八年级 · 解析几何
如图, 为测量池塘两端 $A 、 B$ 的距离, 小康在池塘外一块平地上选取了一点 $O$, 连接 $A O, B O$,并分别延长 $A O, B O$ 到点 $C, D$, 使得 $A O=D O, B O=C O$, 连接 $C D$, 测得 $C D$ 的长为 165 米,则池塘两端 $A, B$ 之间的距离为 $(\quad)$

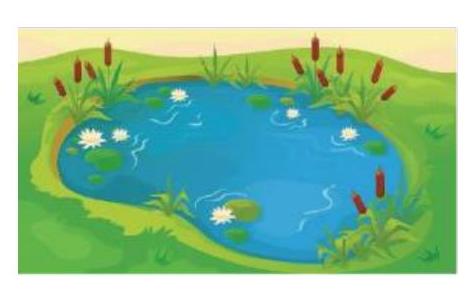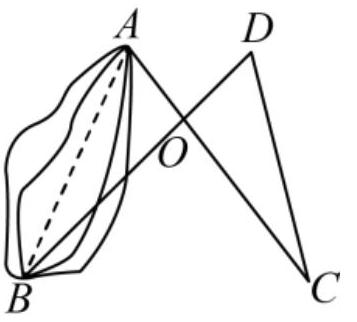
160 米 B. 165 米

C. 170 米
D. 175 米
答案: B